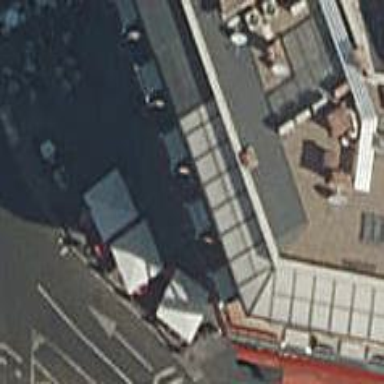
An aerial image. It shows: Outdoor seating area for leisure land.